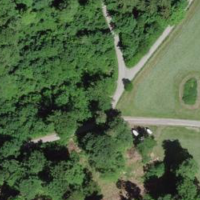
EUNIS habitat code: 41
Species observed at this site:
Corylus avellana